Question: I created a report with dynamic columns using dynamic reports. If any column in the last row is overflows then the only the overflowing column is stretched and printed on next page. Rest of the columns is not stretched.
The printed report is look like this:

Following section of code is used for creating report with dynamic columns.
'''
JasperReportBuilder jasperReportBuilder=DynamicReports.report();
for(Field field:fields){
for (Entry<String, String> entry : dynamicTableColumns.entrySet()) {
if ( entry.getKey().equals(field.getName())){
jasperReportBuilder.columns(DynamicReports.col.column(entry.getValue(), field.getName().toString(), DynamicReports.type.stringType()).setStretchWithOverflow(true));
}
}
}
'''
I haven't seen any option to set the column's stretch type as RELATIVE_TO_TALLEST_OBJECT. Is there any other way to fix this ?
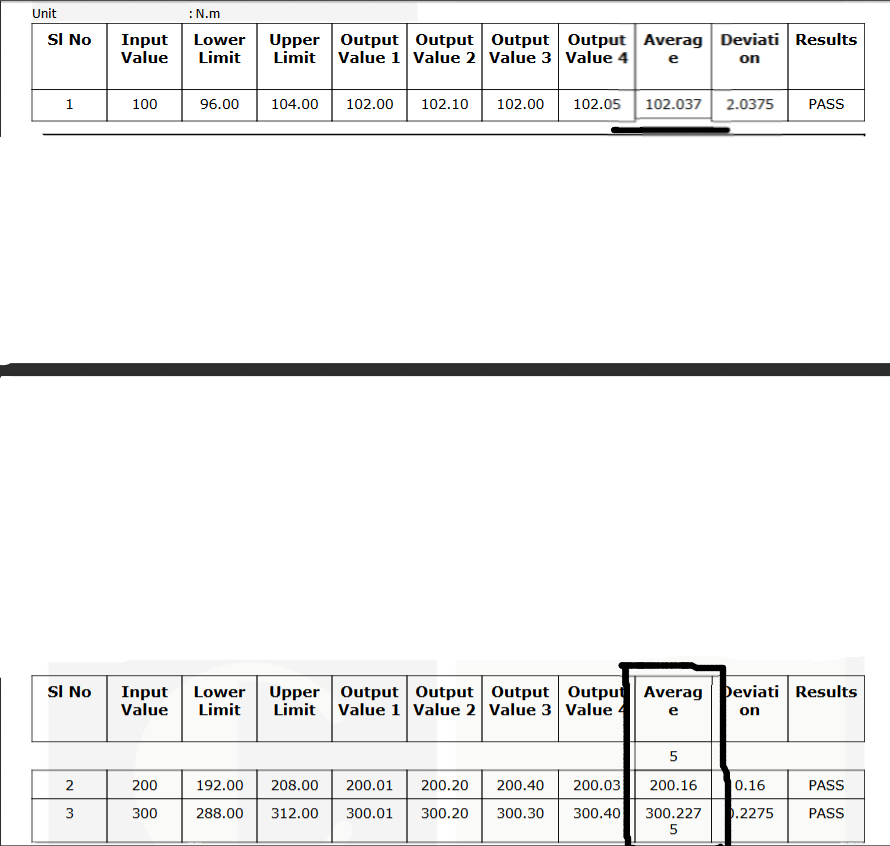
Answer: Setting detail's split type as 'PREVENT' will prevent the row from stretching to next page and move the entire row to next page.
'''
jasperReportBuilder.setDetailSplitType(SplitType.PREVENT);
'''